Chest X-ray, PA view. Patient: 35 years old, sex M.
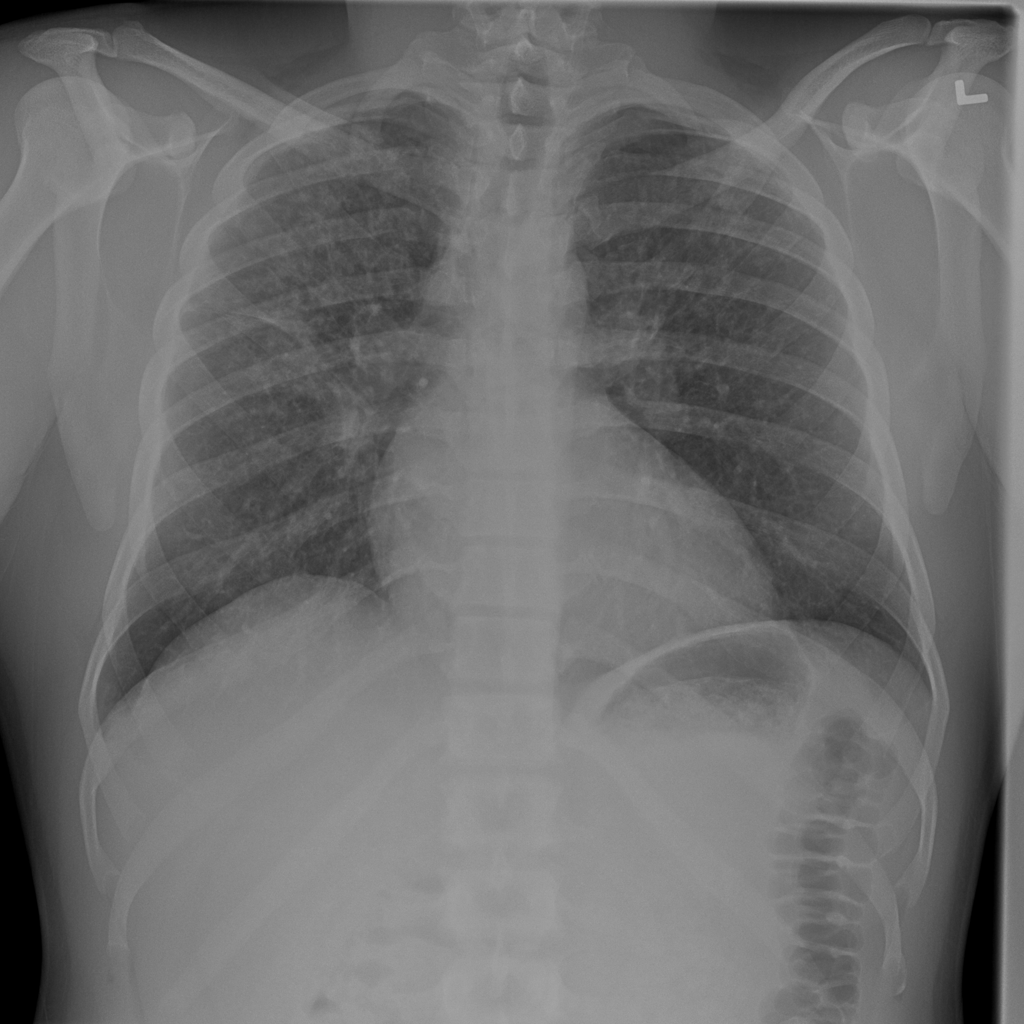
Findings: No Finding